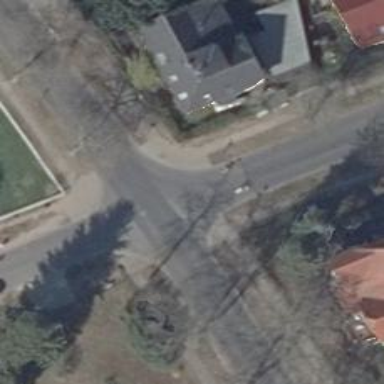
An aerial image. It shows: Unmarked crossing on the road.